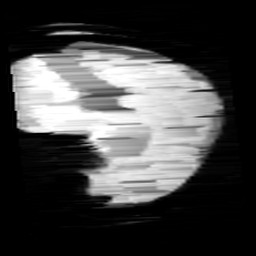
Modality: minIP
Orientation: sagittal
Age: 12
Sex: female
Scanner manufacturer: siemens
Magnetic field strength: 3 T
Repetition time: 0.027 s
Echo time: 0.02 s